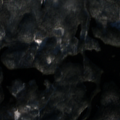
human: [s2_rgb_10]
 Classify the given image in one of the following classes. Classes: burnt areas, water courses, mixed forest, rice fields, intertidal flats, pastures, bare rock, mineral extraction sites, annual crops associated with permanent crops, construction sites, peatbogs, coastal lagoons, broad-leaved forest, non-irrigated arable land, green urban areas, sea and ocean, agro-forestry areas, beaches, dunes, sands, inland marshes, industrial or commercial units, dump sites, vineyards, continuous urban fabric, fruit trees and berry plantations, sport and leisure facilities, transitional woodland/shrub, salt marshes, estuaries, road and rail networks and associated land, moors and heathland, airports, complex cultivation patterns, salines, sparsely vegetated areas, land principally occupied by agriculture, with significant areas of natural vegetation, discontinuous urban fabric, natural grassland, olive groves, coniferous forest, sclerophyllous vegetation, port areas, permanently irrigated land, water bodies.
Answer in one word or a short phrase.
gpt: coniferous forest, water bodies